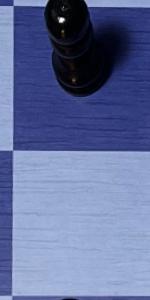
Label: Empty